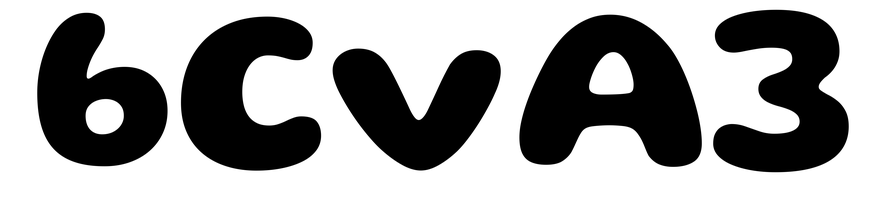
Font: Gluten_Bold